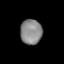
Tissue: lung
Cell type: T cells
Senescence score: 0.7533
Nuclear area (px): 531
Mean DAPI intensity: 135.849